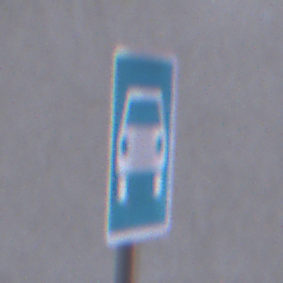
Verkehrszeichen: Kraftfahrstrasse
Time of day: MorningAfternoon
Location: Outdoor (Urban)
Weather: PartlyCloudy
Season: NotSpecified
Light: Natural